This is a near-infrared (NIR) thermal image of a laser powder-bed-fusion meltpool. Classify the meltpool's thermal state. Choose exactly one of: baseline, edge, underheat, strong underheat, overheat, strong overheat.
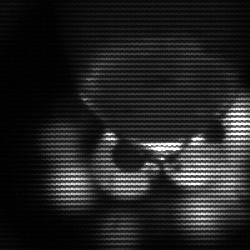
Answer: edge